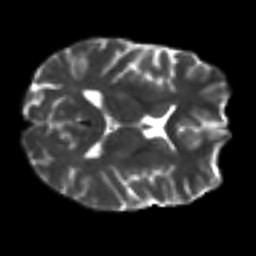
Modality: T2w
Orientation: axial
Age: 24
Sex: female
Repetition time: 8.4 s
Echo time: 0.09 s